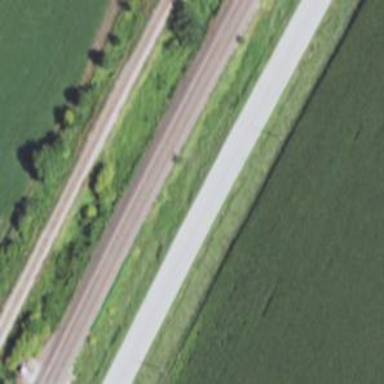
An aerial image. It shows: Railway track.